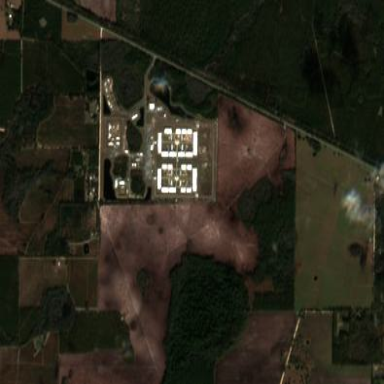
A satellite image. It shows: Prison.